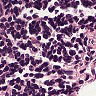
Metastatic tissue present: no